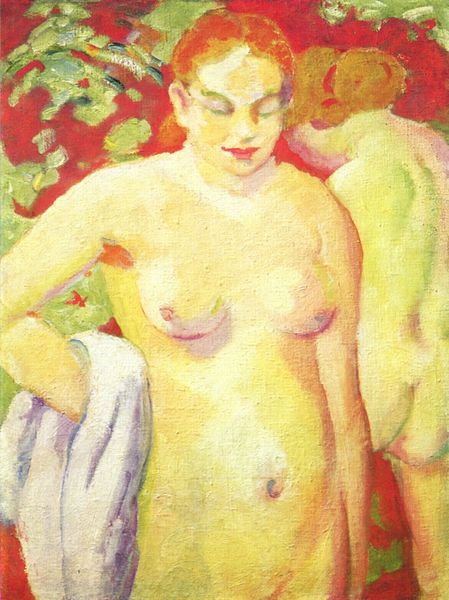
Titel: Akte auf Zinnober
Künstler: Franz Marc
Standort: München
Institution: Galerie Stangl
Schlagwörter: akt, baum, gemälde, hand, haut, kopf, nackt, schatten, weiß, akte, badende, bäume, frauen, gelb, grün, braun, brust, busen, degas, frankreich, frau, frisur, grau, haar, hell, hintergrund, licht, mund, nase, ohr, rücken, ölbild, blick, rot, tuch, hochformat, muster, arm, arme, augen, falten, gesicht, inkarnat, stehen, portrait, spiegel, öl, brücke, haare, realismus, stoff, decke, lippen, garten, deutschland, lächeln, brüste, dutt, gesäß, hintern, zwei, formen, lila, violett, van gogh, haarband, tapete, impressionistisch, monet, floral, handtuch, manet, nabel, bauch, laken, nackte, bauchnabel, brustwarzen, geschlossen, lider, impression, gauguin, bad, gestützt, expressionistisch, arsch, popo, rückenakt, lautrec, leinwand, göttin, toulouse-lautrec, flecken, badetuch, hüfte, achsel, venus, gemeinsam, nackz, pferdeschwanz, ase, nacktbild, nippel, titten, weiblicher akt, tuh, götting, komplimentär, komplimentärkontrast, venushügel, handtuck, po, 2, van gogj, nabek